Field crop: tomato
Growth stage: 1
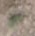
Species: solanum